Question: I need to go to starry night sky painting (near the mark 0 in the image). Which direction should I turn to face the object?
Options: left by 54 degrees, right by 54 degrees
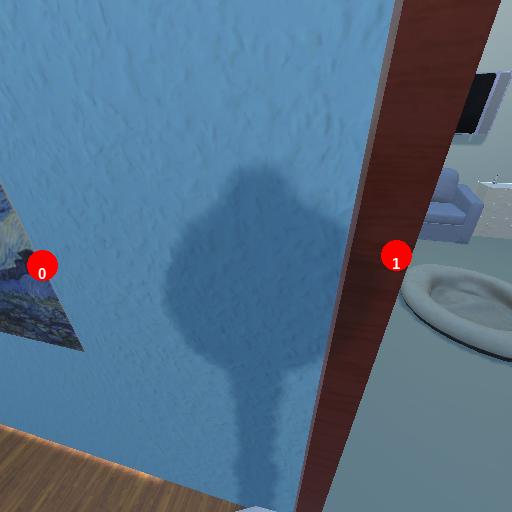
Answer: left by 54 degrees